Question: 1. i need to fit the height of aside to that of body without regard to how much content there is. As it is it gives me fig. 2 and i need to have figure 1.
2. I also need to have footer fit inside of body height. position:absolute does fit but overrides margin:auto which centers the body element. How do i align div elements Html code: <html> <body> <header></header> <aside></aside> <footer></footer> </body> </html>
My css code is this:
'''
body{ width:920px;
position:absolute;
height:auto; }
aside { float:left;
width:170px; }
footer { float: right;
background: #E7DBD3;
clear:both; }
'''

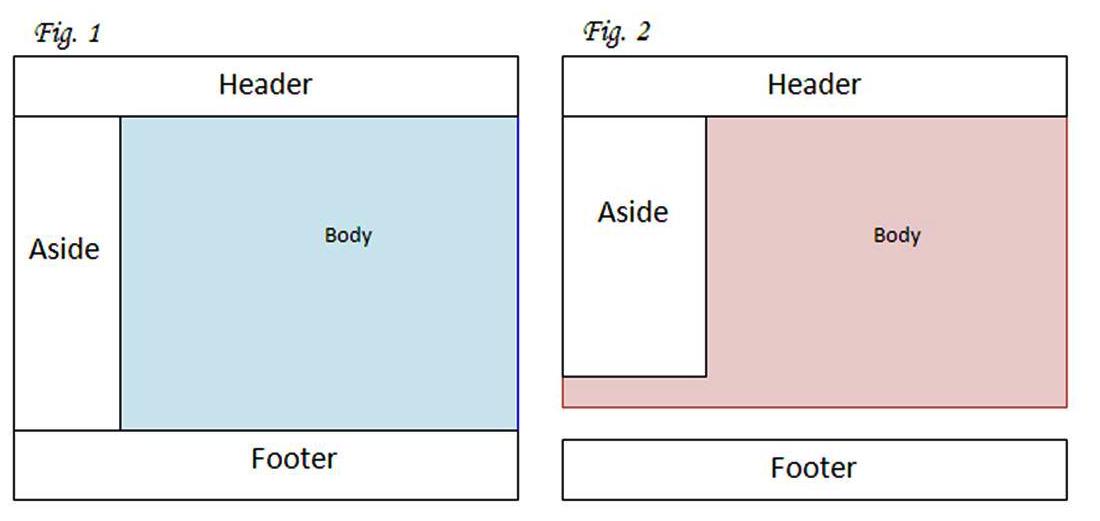
Answer: You should be able to set the top and bottom values of the aside. Something like:
'''
aside {
position: relative;
float:left;
width:170px;
top: 0px;
bottom: 0px;
}
'''